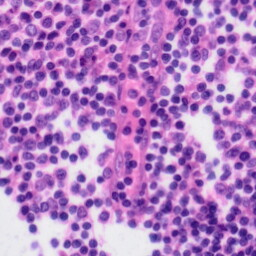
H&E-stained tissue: Tonsil